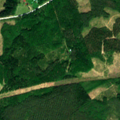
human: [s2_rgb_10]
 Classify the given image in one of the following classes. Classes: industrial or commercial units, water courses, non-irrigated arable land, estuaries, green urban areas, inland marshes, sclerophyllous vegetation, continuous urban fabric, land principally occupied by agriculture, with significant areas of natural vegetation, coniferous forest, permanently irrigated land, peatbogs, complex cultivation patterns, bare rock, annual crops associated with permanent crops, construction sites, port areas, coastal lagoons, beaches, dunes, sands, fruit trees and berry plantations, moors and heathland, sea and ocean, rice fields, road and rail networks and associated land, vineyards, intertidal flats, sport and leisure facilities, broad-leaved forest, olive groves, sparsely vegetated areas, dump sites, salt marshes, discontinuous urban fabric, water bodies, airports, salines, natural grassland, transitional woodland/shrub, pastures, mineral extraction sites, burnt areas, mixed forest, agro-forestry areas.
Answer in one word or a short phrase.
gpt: broad-leaved forest, coniferous forest, mixed forest